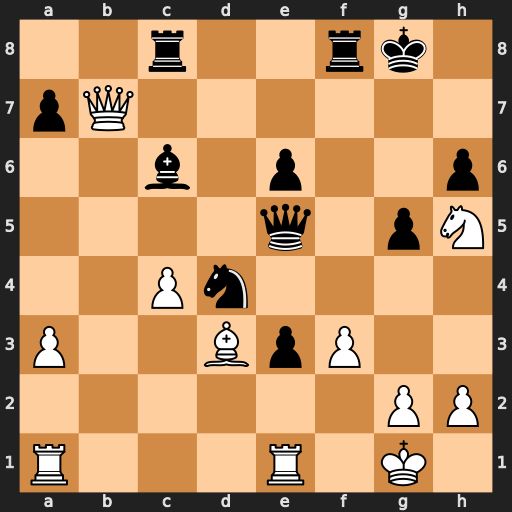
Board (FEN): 2r2rk1/pQ6/2b1p2p/4q1pN/2Pn4/P2BpP2/6PP/R3R1K1
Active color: w
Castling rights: -
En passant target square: -
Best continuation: Qh7#